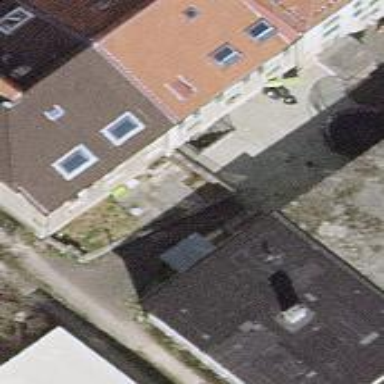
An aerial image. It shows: Group of garages.